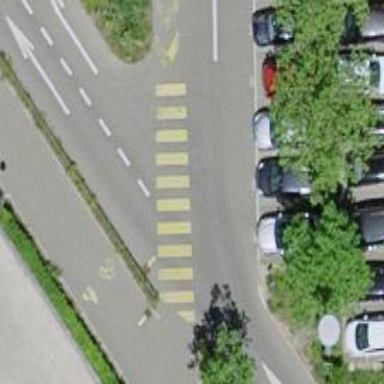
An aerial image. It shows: Zebra crossing on the road.